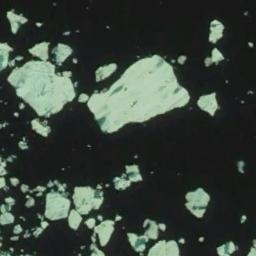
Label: sea_ice